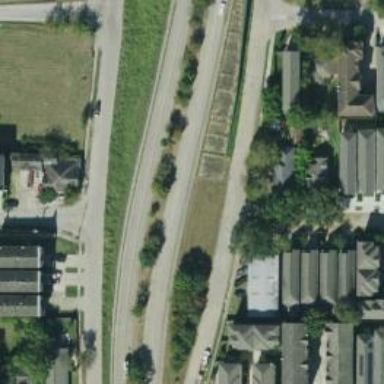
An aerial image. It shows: Secondary link road.